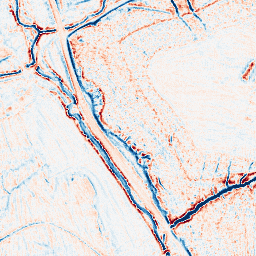
Category: edge_preserving
Decomposition family: bilateral
Decomposition parameters: d: 9
sigma_color: 100
sigma_space: 50
Upsampling method: fft_zeropad
Upsampling parameters: scale: 8
Upsampling scale: 8